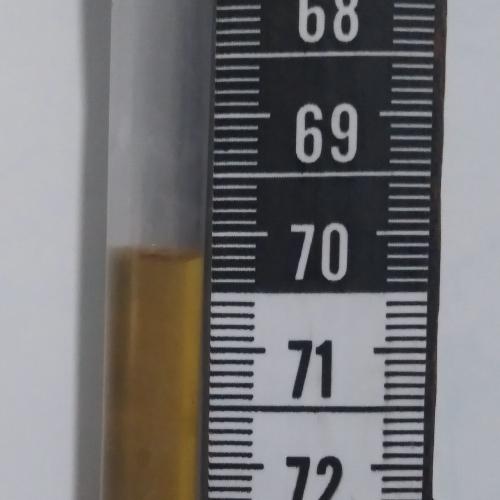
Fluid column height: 70.2 cm